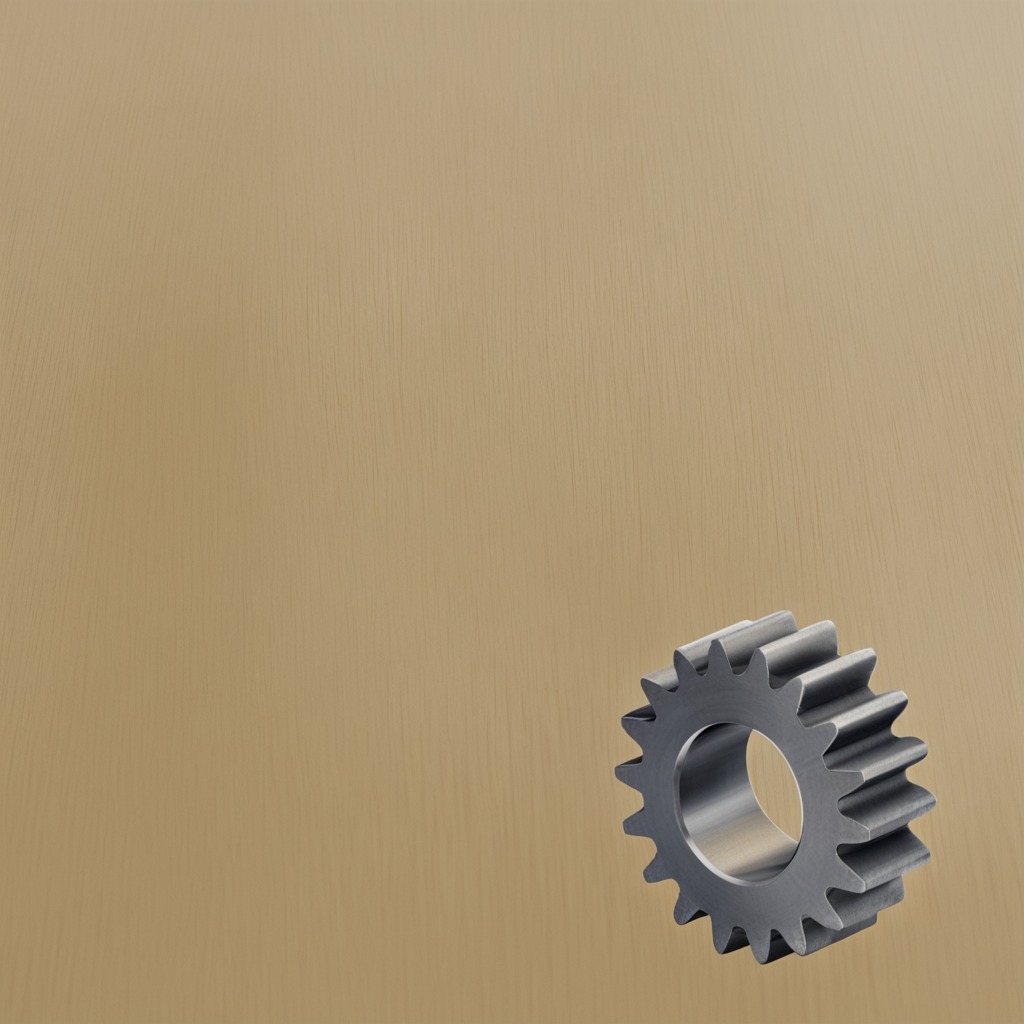
A steel gear with teeth is lying on a plywood surface in a paint workshop lit by afternoon window light.